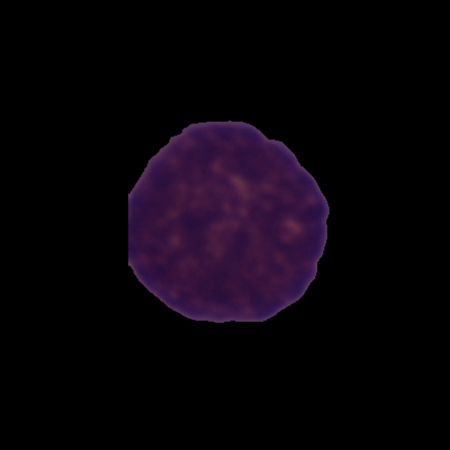
Label: cancer